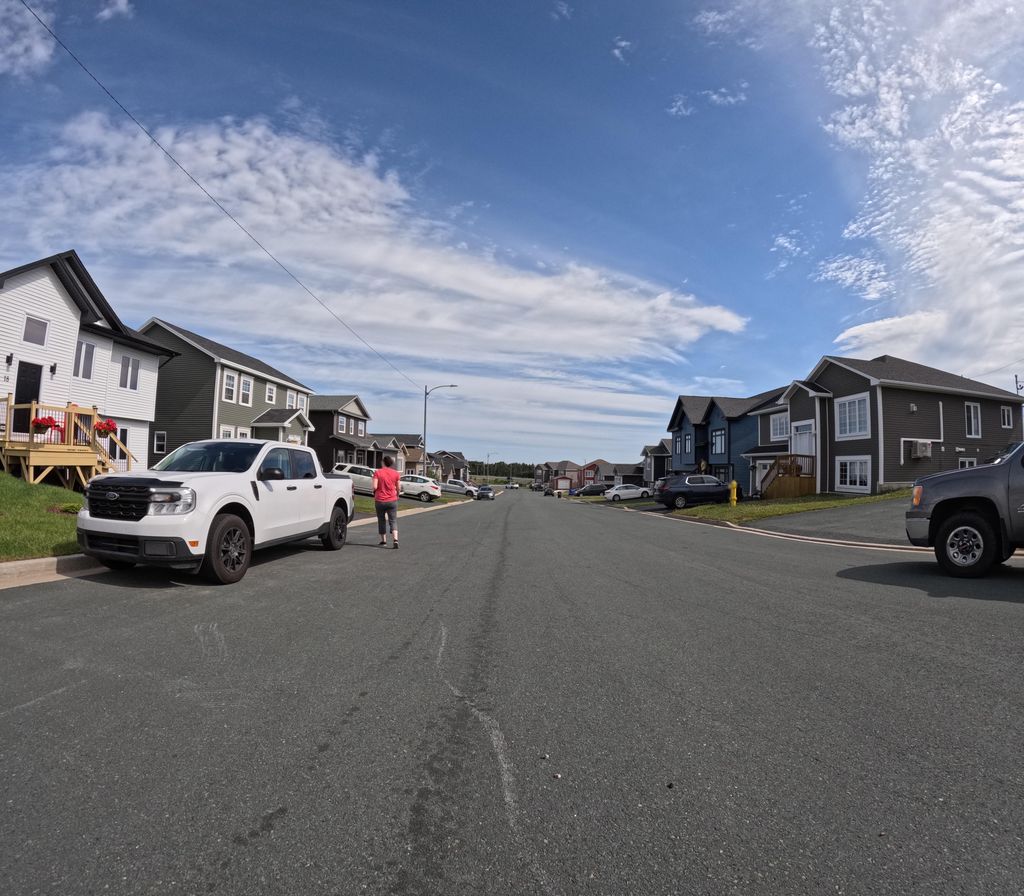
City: st_johns